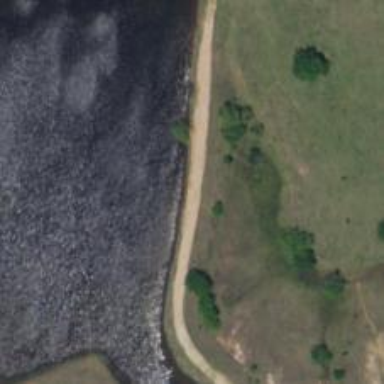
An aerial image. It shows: Dam across waterway.